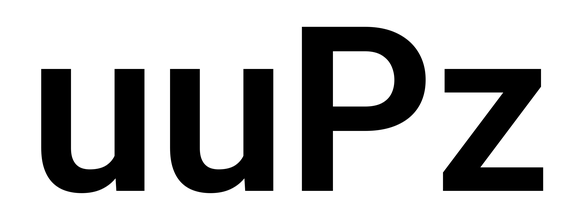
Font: Roboto_SemiBold